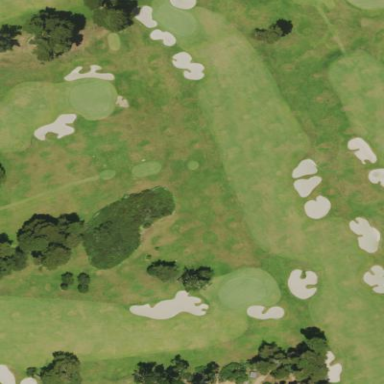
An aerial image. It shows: Well-maintained grassy golf fairway. This area is dedicated to the sport of golf.